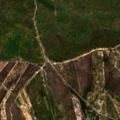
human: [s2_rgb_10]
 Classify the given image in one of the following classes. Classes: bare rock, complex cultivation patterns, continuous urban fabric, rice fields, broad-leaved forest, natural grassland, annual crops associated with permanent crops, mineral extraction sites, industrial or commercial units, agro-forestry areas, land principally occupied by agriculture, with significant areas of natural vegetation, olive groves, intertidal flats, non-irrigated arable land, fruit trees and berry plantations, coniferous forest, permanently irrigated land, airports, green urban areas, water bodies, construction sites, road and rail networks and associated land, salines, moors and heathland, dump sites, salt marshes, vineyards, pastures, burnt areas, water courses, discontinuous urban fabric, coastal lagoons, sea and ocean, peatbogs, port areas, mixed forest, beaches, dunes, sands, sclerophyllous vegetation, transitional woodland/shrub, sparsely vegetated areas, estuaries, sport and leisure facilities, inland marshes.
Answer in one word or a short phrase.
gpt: complex cultivation patterns, land principally occupied by agriculture, with significant areas of natural vegetation, agro-forestry areas, broad-leaved forest, transitional woodland/shrub